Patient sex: M
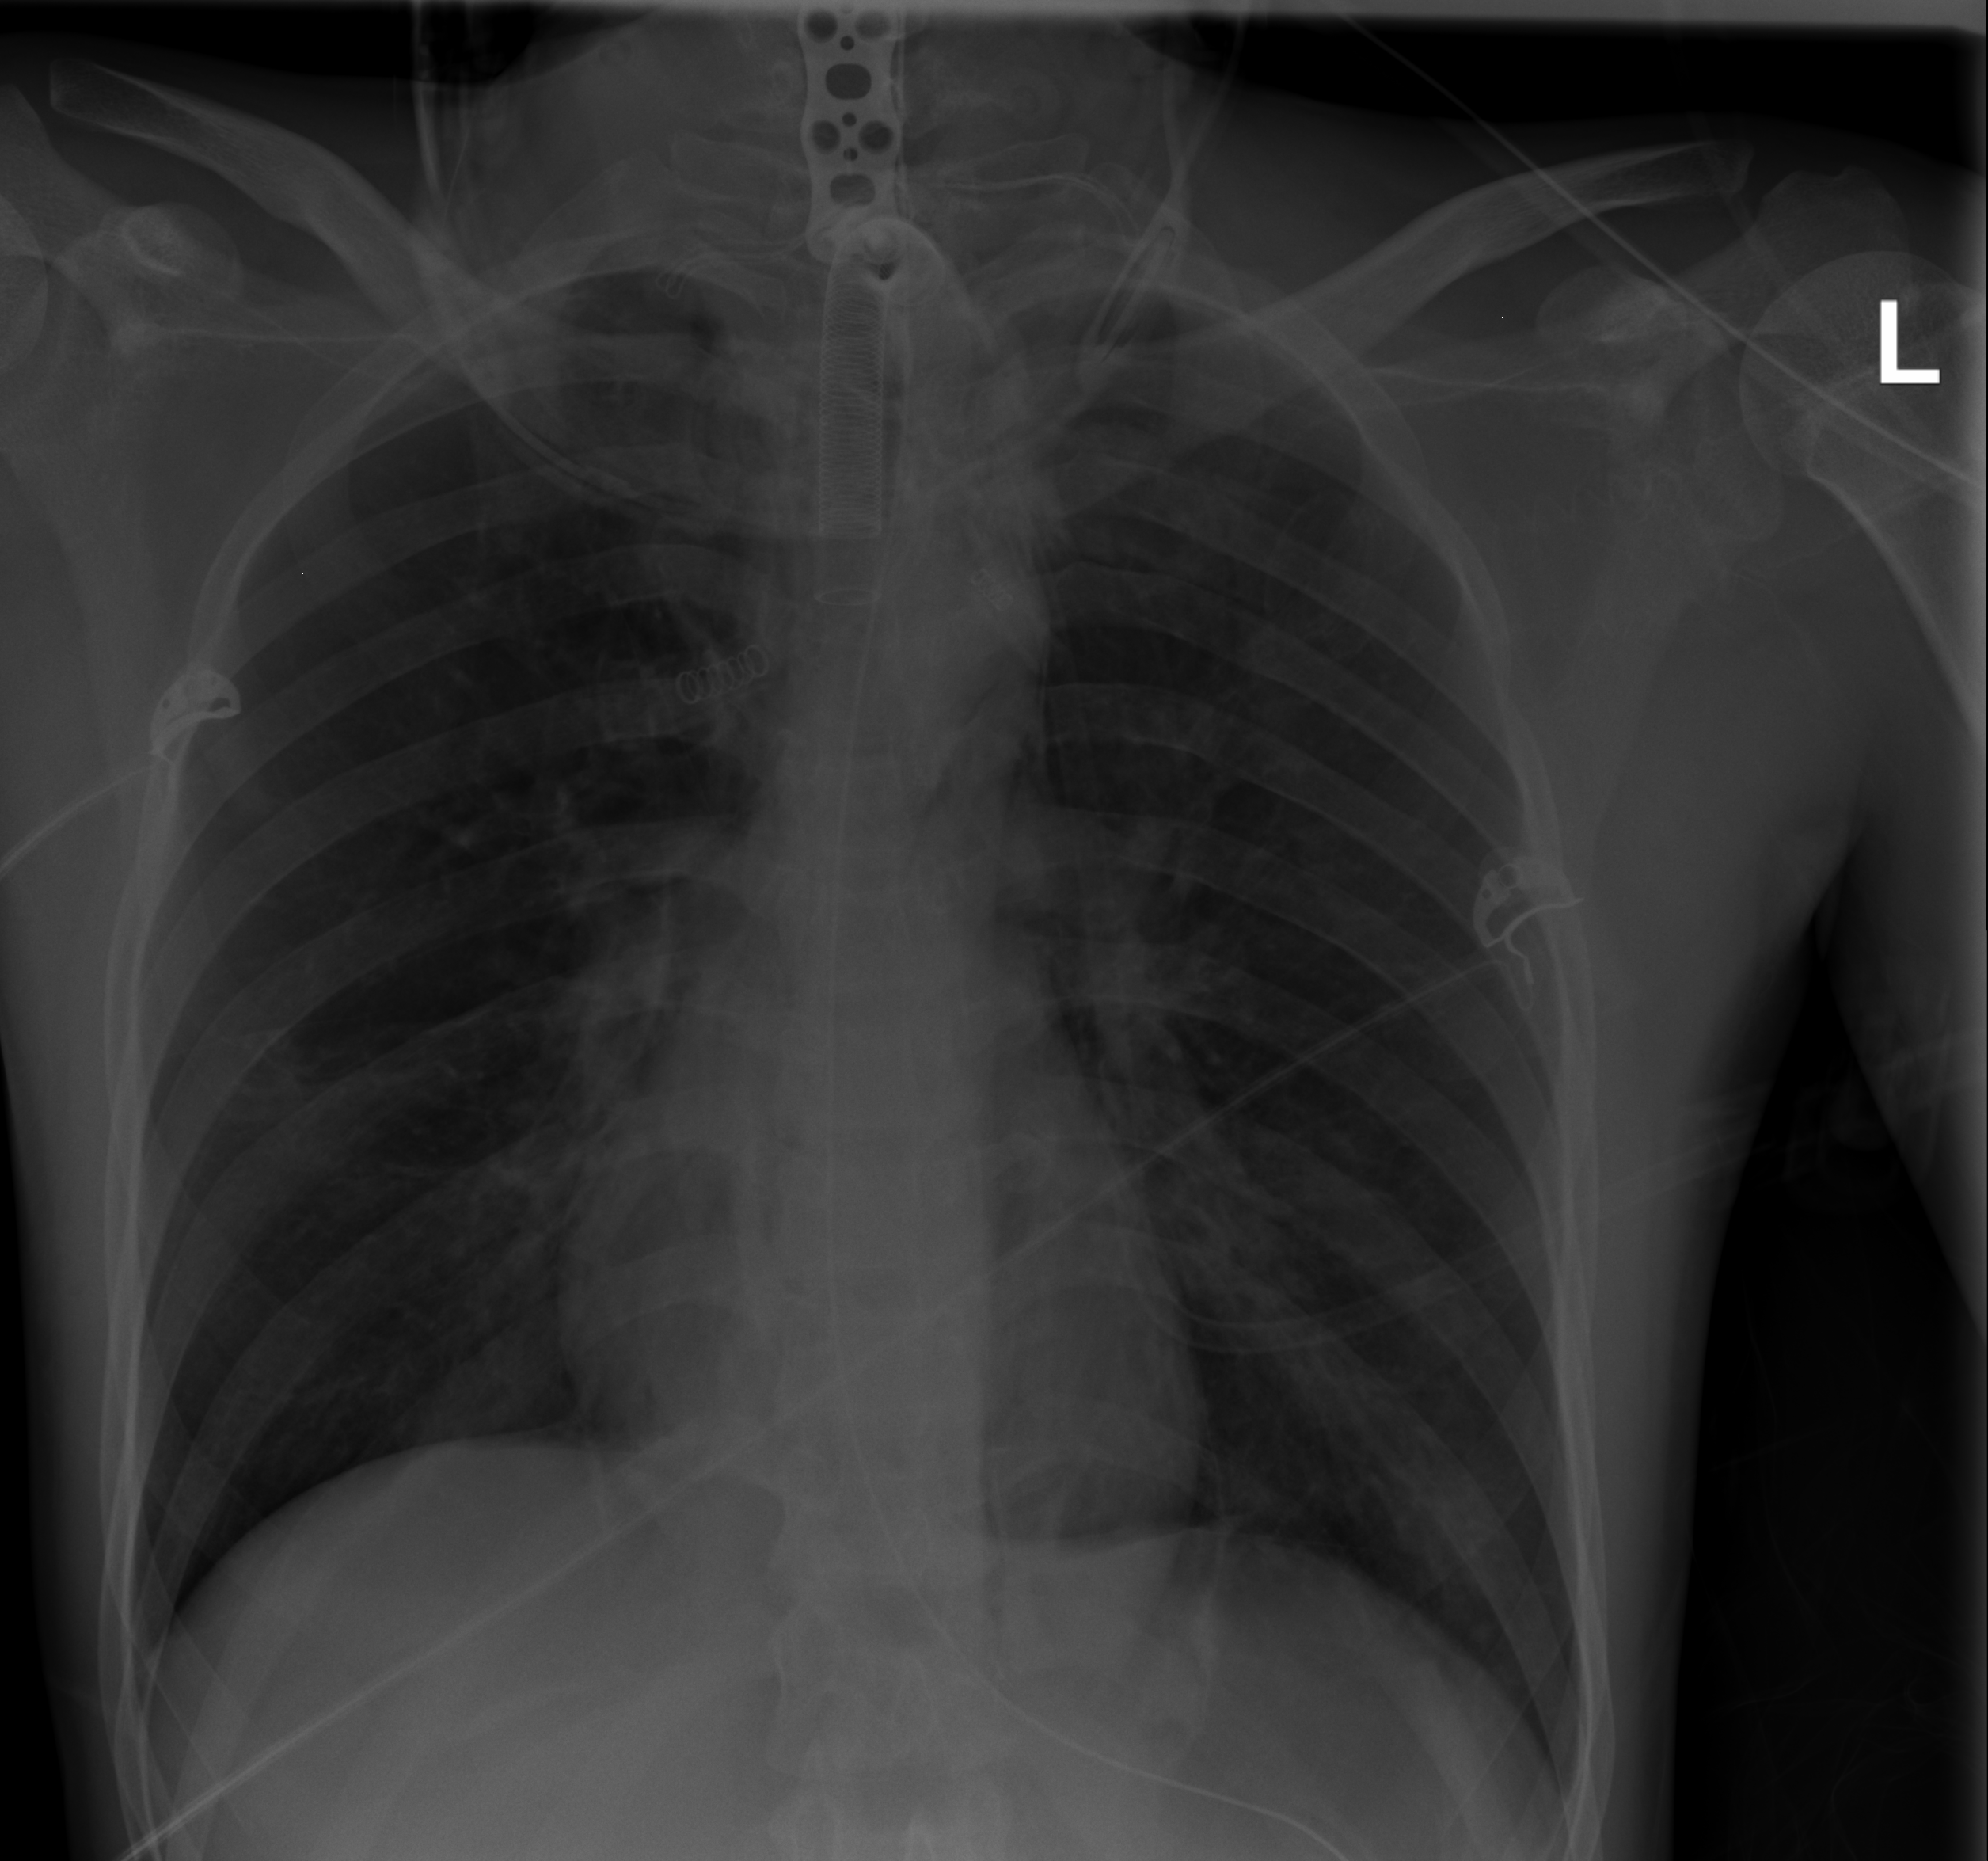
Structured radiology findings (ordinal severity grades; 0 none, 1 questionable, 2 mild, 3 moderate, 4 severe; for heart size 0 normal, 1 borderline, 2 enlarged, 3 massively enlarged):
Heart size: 0
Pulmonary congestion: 0
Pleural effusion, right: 1
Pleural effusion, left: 0
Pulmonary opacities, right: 0
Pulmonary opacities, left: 1
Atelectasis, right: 2
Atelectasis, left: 0